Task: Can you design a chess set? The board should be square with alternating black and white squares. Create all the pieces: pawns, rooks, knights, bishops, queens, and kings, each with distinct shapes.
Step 5577:
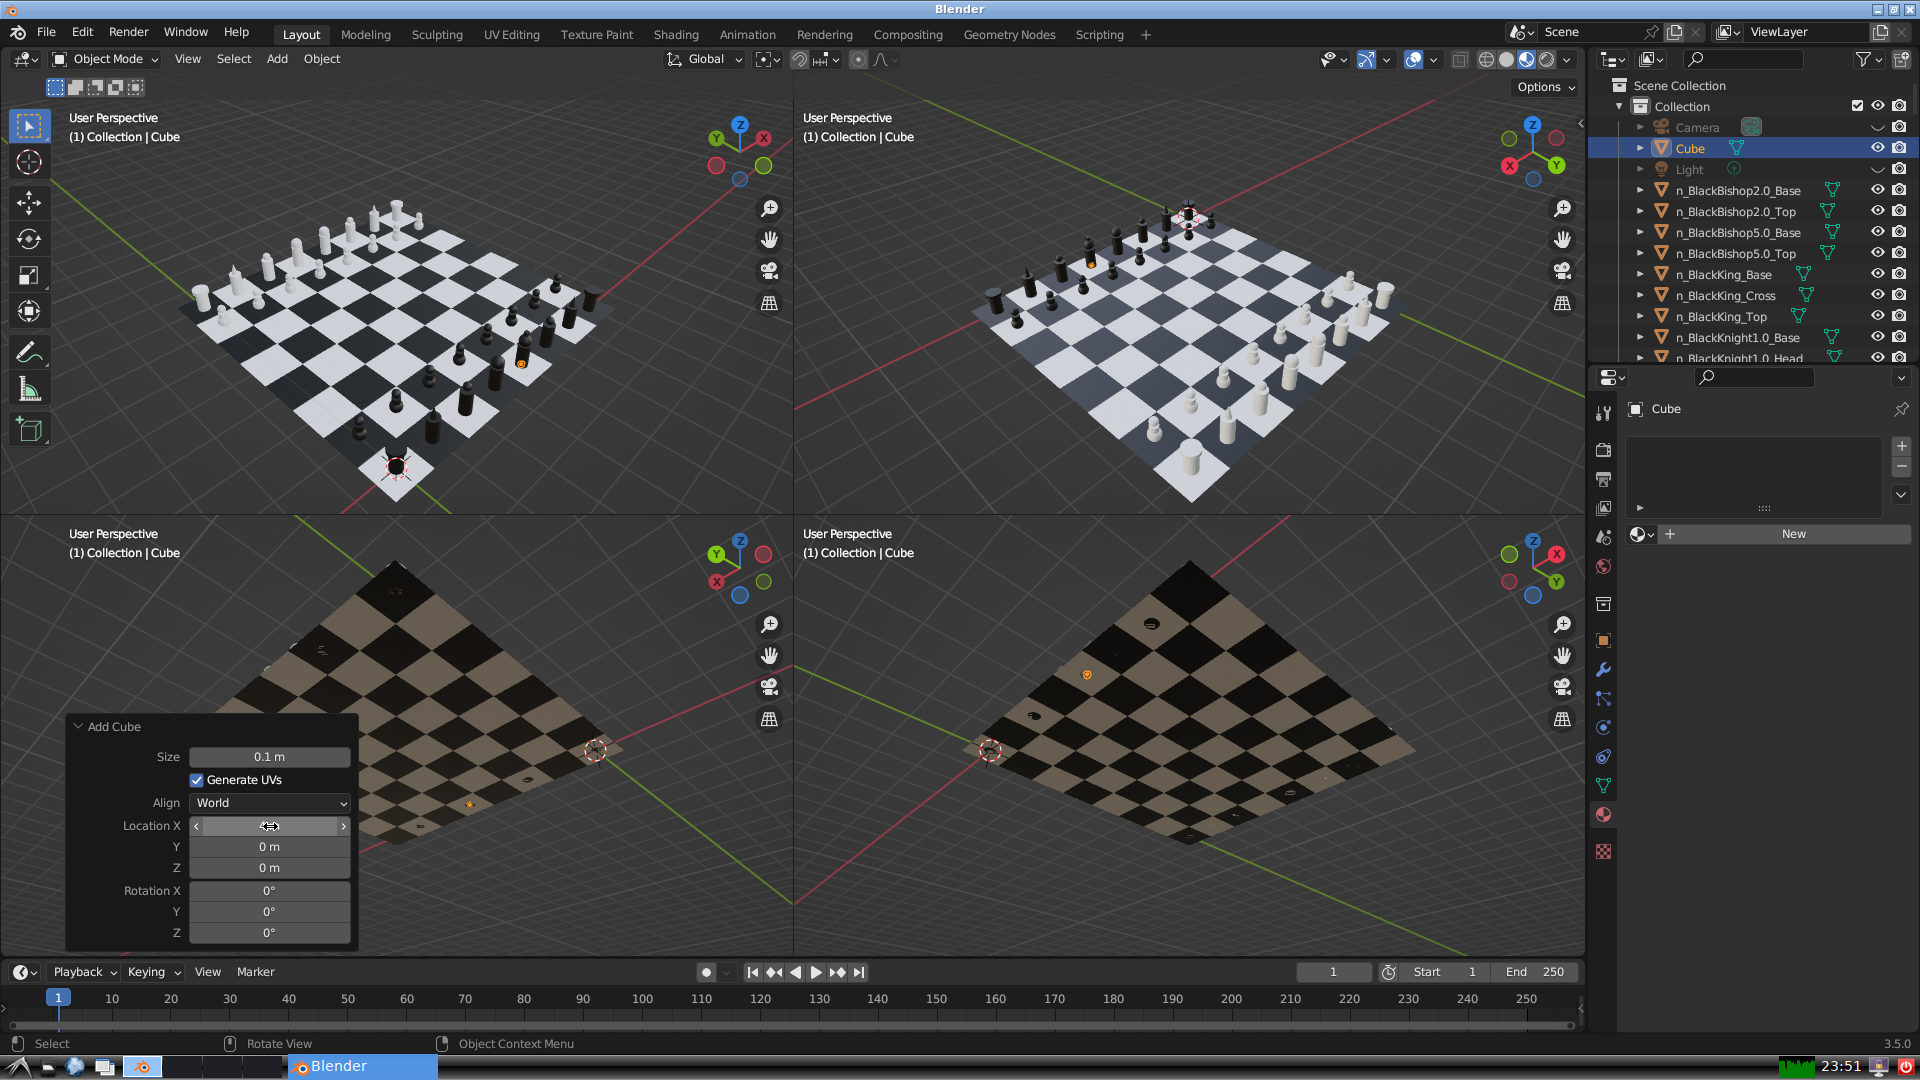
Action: {"mouse_move": [270, 847]}